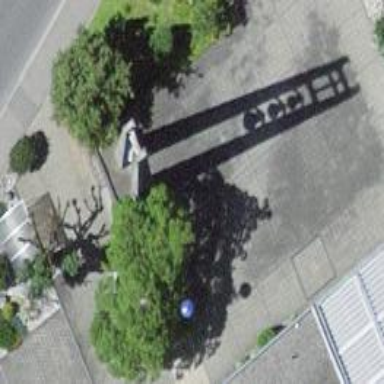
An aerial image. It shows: Bell tower classified as man-made tower.